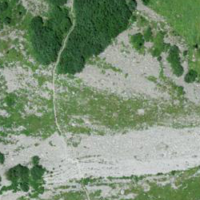
EUNIS habitat code: 31
Species observed at this site:
Phylloscopus collybita
Anthus spinoletta
Pyrrhula pyrrhula
Cuculus canorus
Troglodytes troglodytes
Prunella modularis
Phoenicurus ochruros
Nucifraga caryocatactes
Fringilla coelebs
Turdus torquatus
Picus viridis